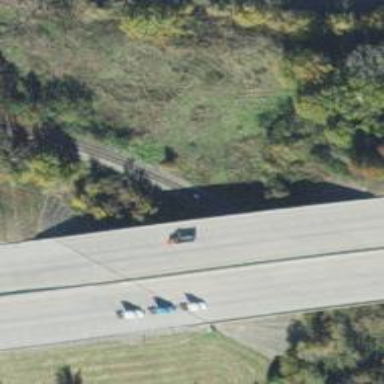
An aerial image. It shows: Beam bridge on motorway.